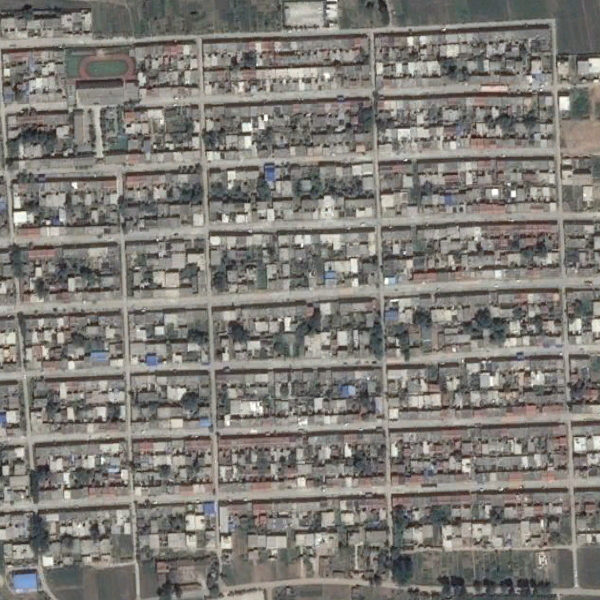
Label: DenseResidential